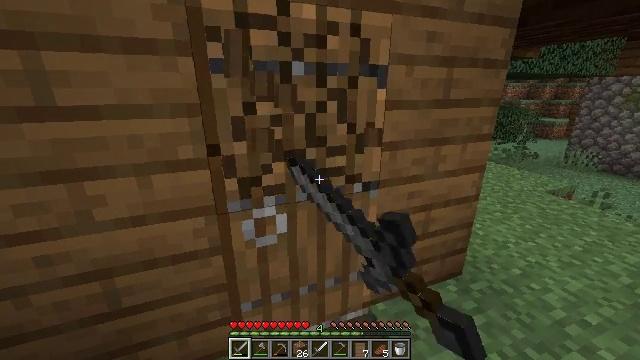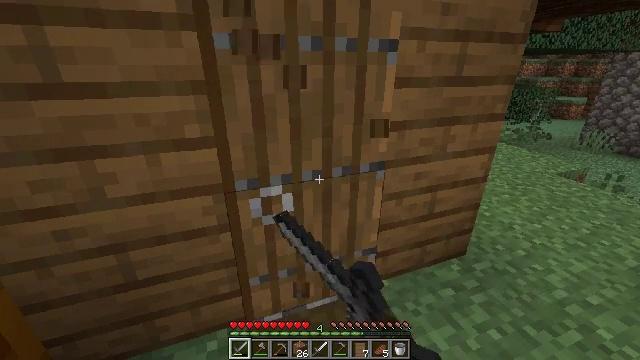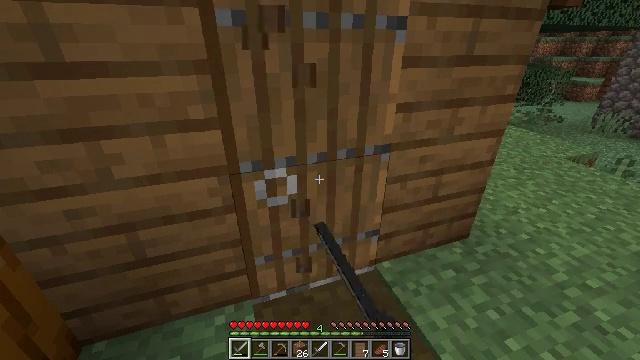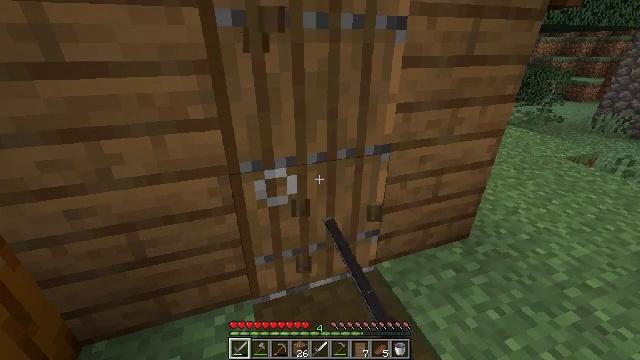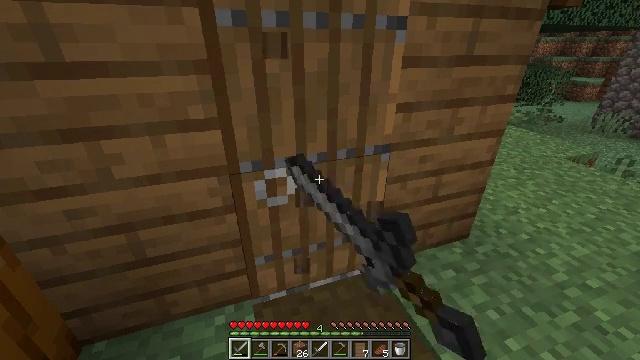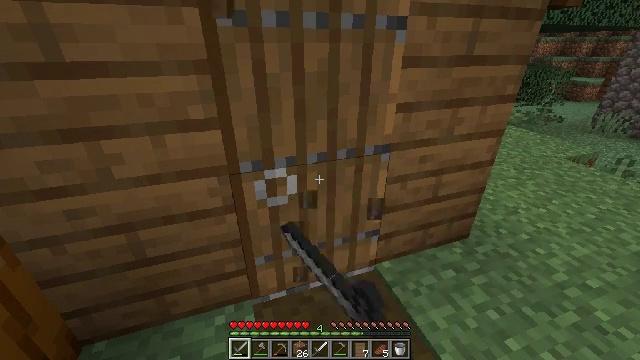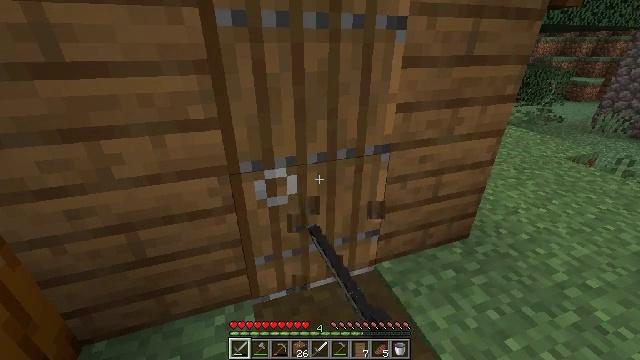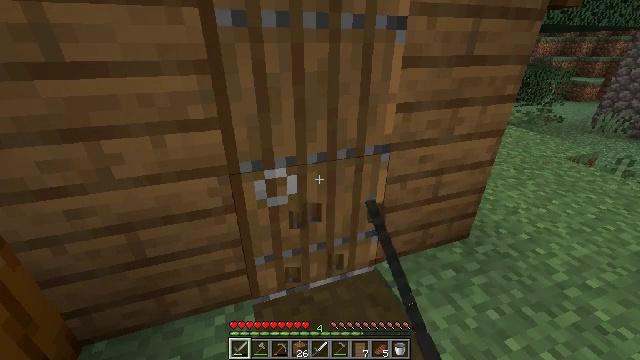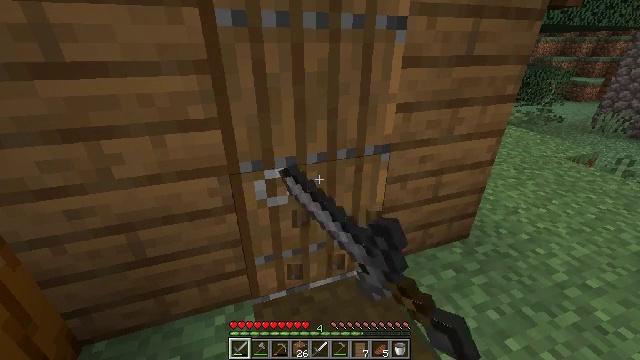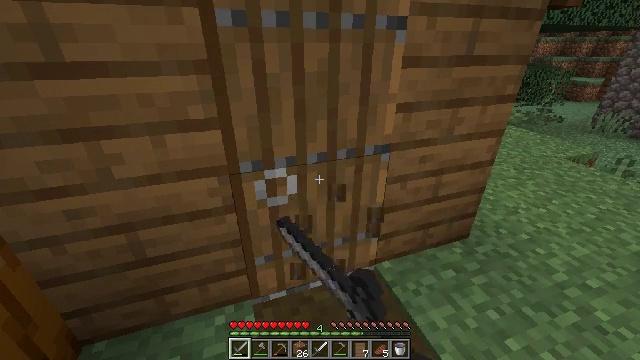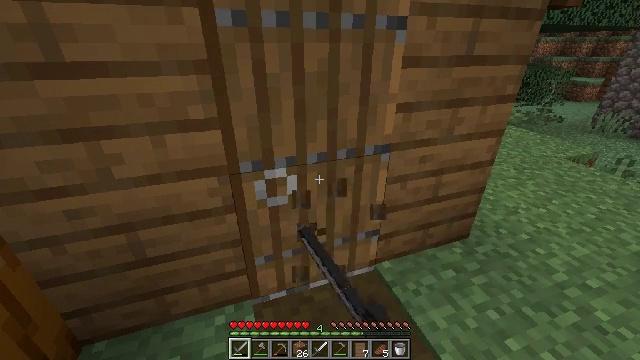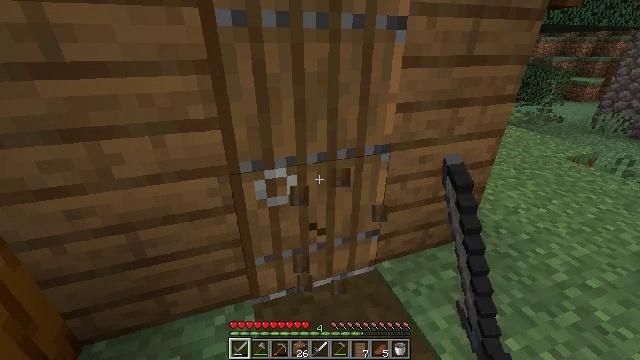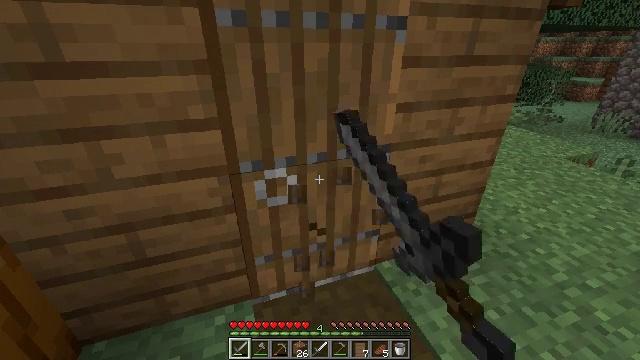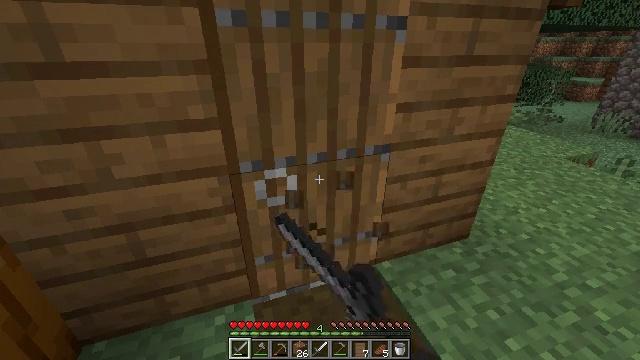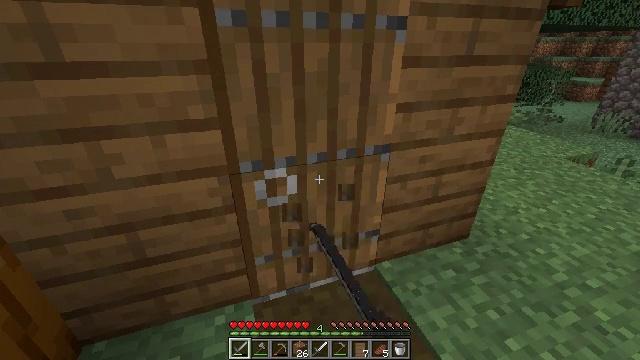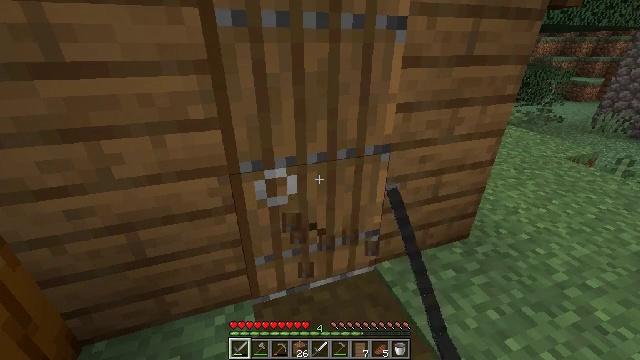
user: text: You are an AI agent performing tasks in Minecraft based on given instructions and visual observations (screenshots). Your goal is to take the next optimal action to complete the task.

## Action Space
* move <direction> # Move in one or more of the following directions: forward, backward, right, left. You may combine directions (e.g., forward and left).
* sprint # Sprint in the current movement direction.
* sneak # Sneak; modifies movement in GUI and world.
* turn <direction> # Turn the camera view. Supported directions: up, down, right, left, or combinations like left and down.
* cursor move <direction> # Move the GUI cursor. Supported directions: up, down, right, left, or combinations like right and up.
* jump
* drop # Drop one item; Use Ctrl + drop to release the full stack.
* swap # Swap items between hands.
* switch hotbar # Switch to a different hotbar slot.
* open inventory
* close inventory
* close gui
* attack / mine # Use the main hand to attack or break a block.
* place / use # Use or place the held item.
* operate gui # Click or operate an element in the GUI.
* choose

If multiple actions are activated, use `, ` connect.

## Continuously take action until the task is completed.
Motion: motion action
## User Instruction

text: Collect the spruce door for reuse.
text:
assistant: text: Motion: turn left and down, attack / mine
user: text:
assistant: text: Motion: turn left and down, attack / mine
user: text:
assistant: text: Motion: attack / mine
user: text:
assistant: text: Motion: attack / mine
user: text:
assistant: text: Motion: attack / mine
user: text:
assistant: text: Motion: attack / mine
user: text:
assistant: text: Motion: attack / mine
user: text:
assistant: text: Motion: attack / mine
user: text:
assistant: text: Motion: attack / mine
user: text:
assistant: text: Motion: attack / mine
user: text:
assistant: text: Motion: attack / mine
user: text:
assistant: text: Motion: attack / mine
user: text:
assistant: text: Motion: attack / mine
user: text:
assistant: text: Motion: attack / mine
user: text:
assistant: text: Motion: attack / mine
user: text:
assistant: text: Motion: attack / mine
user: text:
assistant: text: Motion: attack / mine
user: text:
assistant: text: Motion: attack / mine
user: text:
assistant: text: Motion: attack / mine
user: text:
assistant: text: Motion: attack / mine
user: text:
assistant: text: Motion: attack / mine
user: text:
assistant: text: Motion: attack / mine
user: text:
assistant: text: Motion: attack / mine
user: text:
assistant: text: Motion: attack / mine
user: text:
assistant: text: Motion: attack / mine
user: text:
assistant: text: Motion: attack / mine
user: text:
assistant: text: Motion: attack / mine
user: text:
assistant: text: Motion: attack / mine
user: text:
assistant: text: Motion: attack / mine
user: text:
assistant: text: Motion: attack / mine